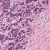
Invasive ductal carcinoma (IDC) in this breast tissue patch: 1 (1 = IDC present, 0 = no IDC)